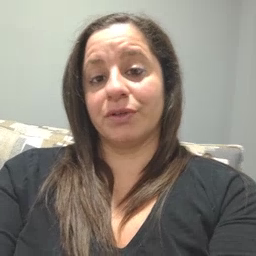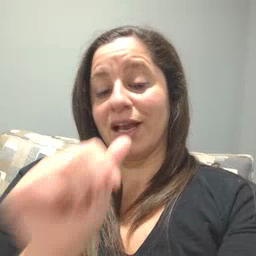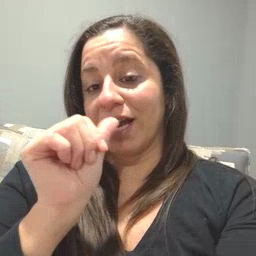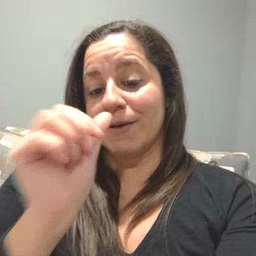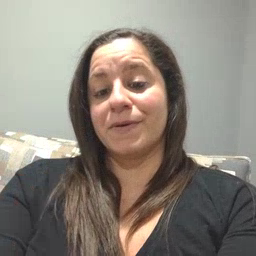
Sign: nuts